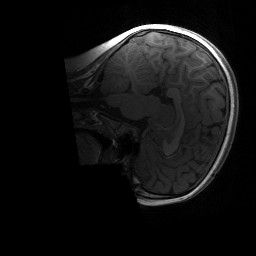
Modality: T1w
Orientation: sagittal
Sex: female
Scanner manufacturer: siemens
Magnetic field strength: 3 T
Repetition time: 1.9 s
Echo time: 0.00243 s